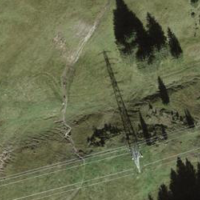
EUNIS habitat code: 26
Species observed at this site:
Parnassia palustris
Succisa pratensis